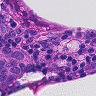
Metastatic tissue present: yes